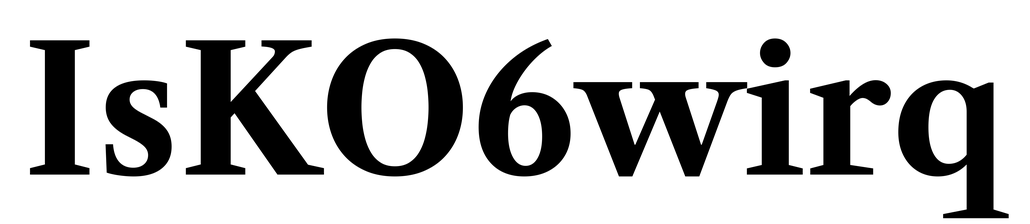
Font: LibreCaslonText_Bold